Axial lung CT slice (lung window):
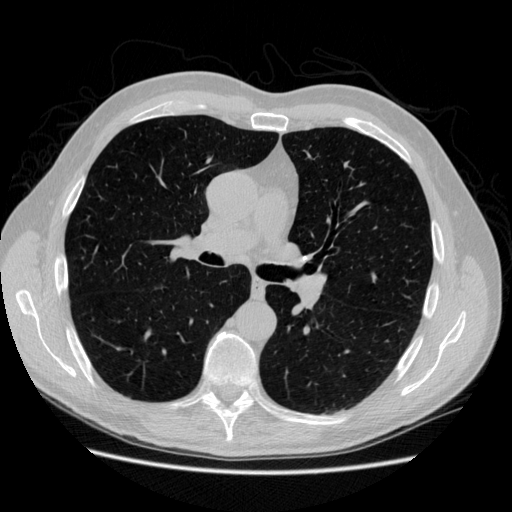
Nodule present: no